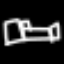
Label: bed